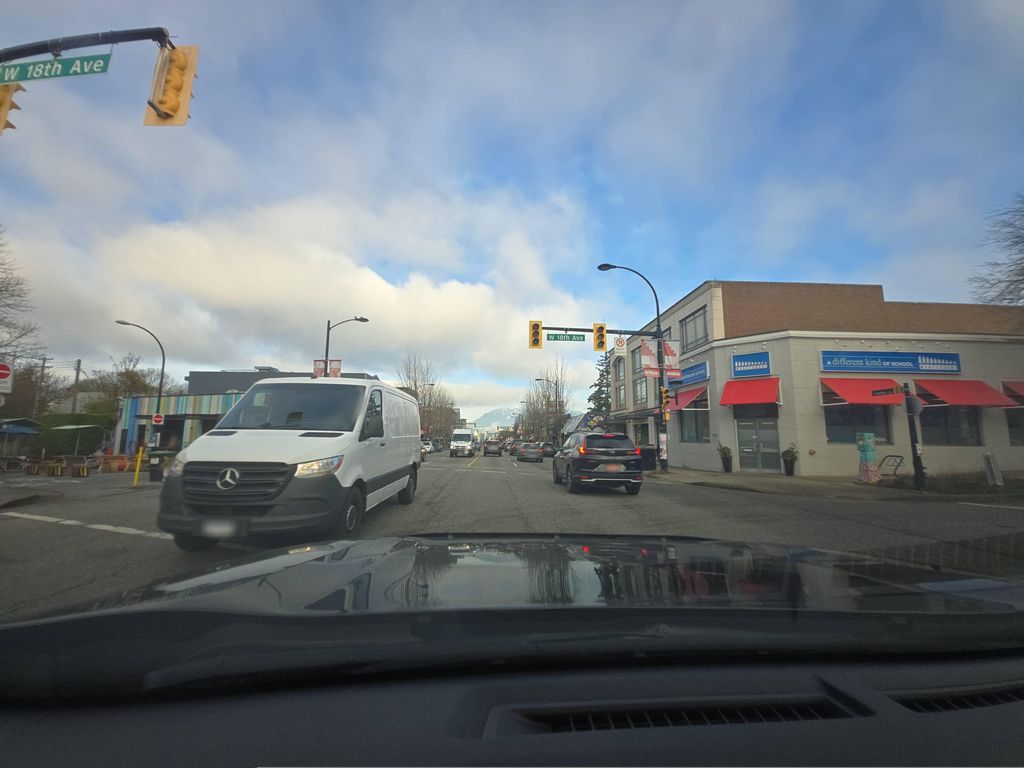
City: vancouver